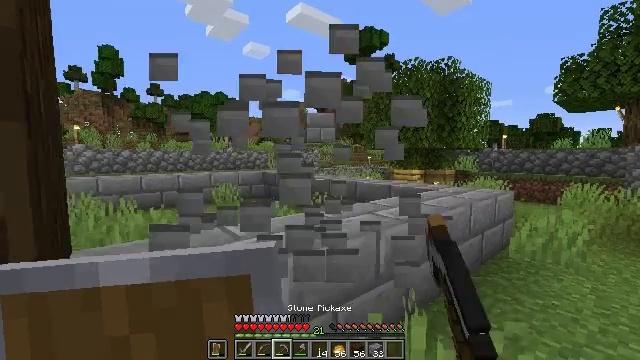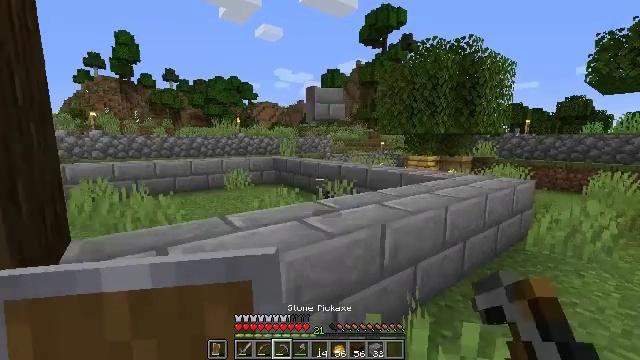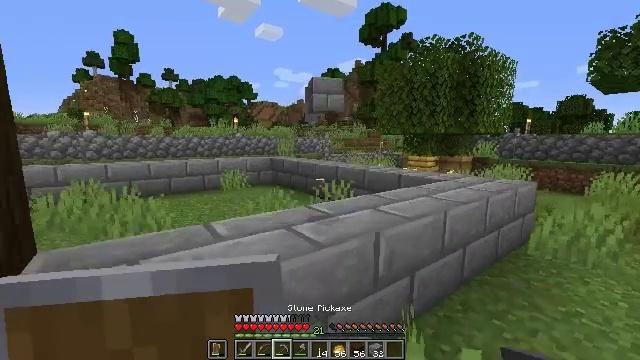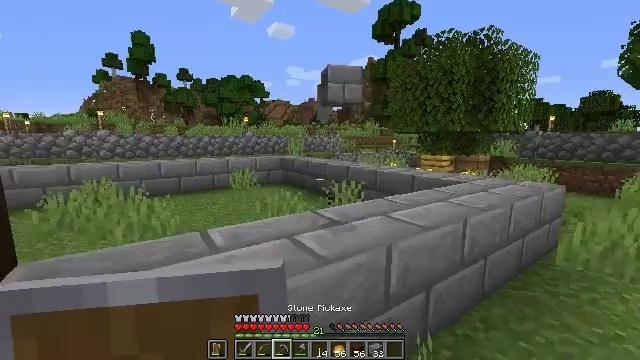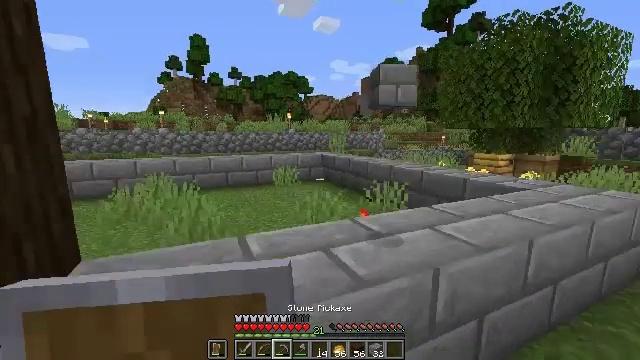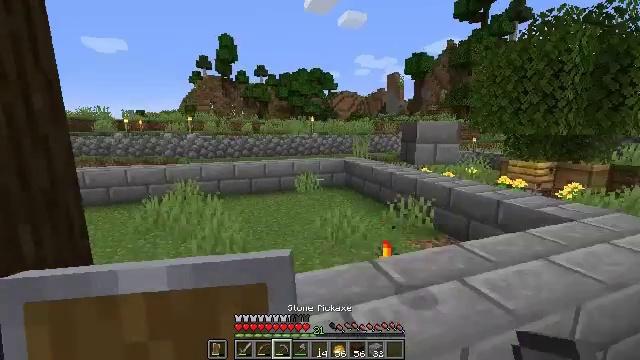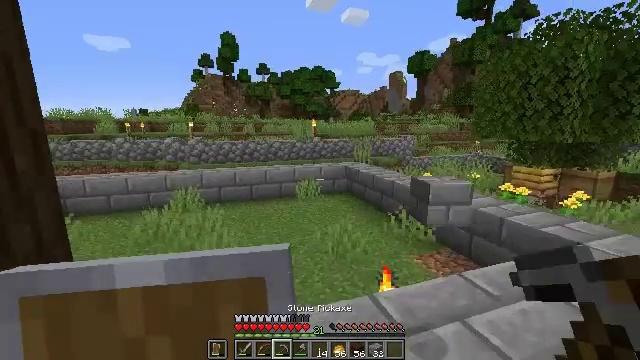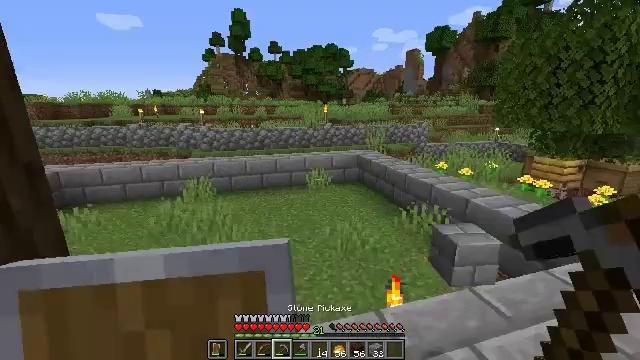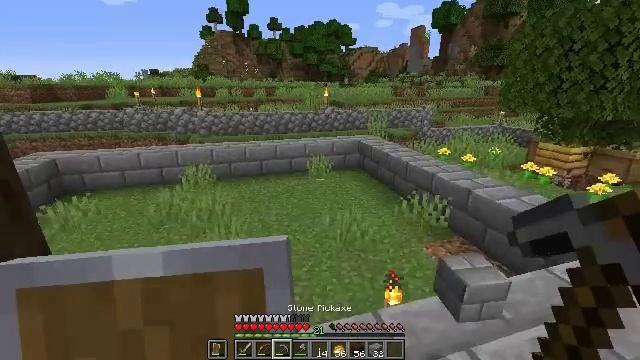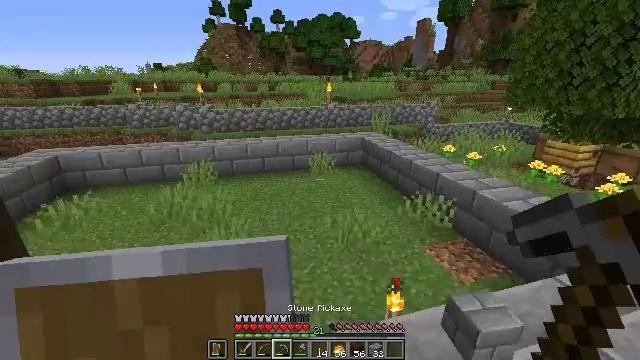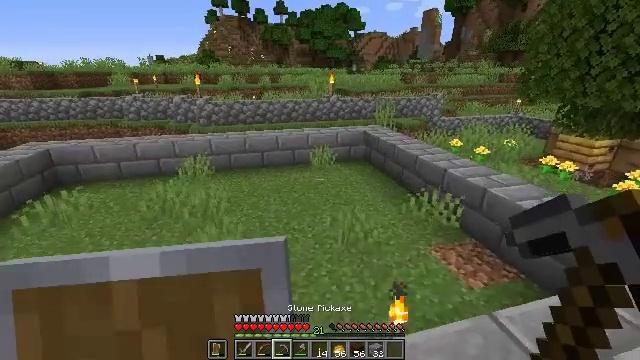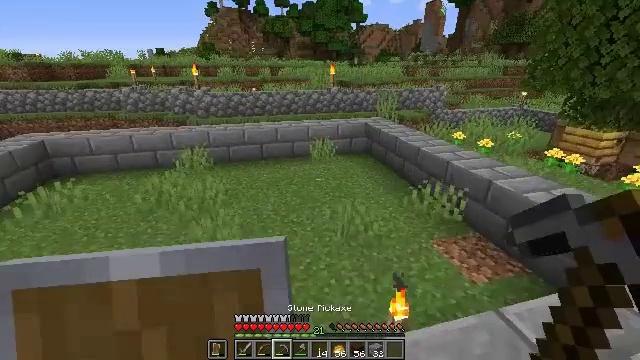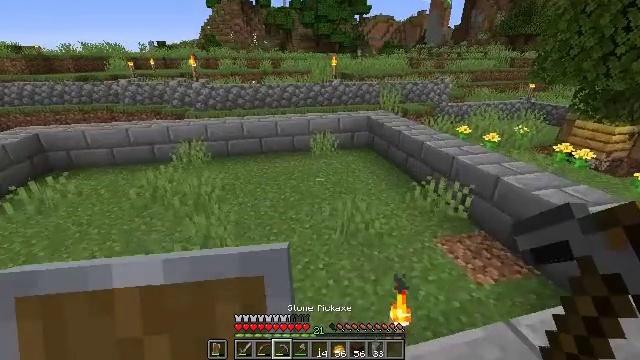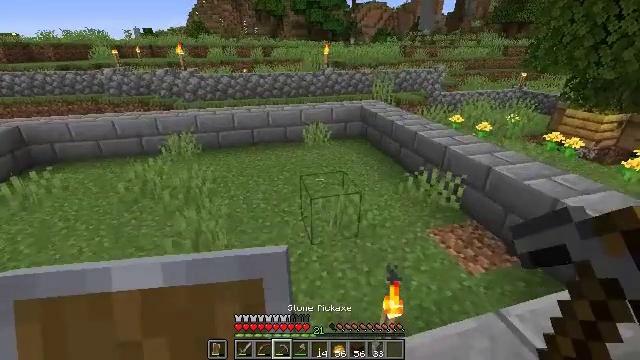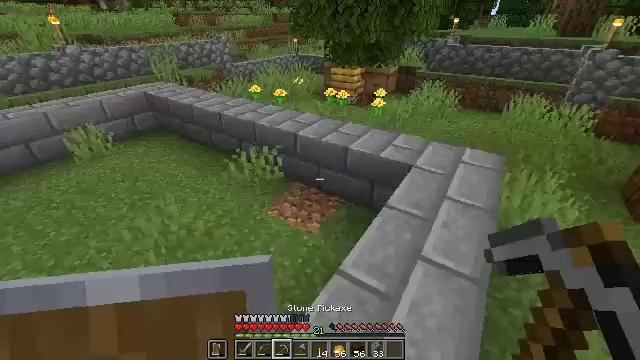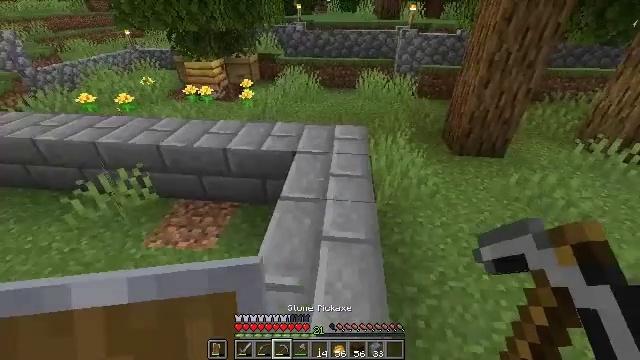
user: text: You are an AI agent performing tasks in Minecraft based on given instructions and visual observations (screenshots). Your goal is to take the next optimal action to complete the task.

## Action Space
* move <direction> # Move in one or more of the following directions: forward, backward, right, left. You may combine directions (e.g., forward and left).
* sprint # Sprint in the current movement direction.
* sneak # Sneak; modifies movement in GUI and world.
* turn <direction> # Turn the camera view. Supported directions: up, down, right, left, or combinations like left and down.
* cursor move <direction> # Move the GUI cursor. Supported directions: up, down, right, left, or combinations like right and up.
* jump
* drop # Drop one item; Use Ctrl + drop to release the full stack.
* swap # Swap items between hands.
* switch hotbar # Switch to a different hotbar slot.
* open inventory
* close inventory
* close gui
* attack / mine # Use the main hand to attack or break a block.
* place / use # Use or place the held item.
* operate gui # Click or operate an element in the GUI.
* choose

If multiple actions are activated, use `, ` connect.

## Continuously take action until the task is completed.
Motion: motion action
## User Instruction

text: Mine stone bricks from a structure.
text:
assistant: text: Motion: move forward and move right, turn left and down
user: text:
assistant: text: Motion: move forward
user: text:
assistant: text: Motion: move forward, turn left
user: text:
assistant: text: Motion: move forward, turn left and down, jump
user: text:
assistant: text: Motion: move forward, turn left and down, jump
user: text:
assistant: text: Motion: move forward, jump
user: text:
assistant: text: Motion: move forward, turn left and down
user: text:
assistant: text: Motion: move forward, turn down
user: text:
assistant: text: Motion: move forward, turn down
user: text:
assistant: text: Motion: move forward and move right, turn down
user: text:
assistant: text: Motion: move forward and move right, turn down
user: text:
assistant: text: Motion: move forward and move right, turn down
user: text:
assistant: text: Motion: move forward and move right, turn right and down
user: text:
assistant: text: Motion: move forward and move right, turn right and down
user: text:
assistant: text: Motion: move forward and move right, turn right and down
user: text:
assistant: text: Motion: move forward, turn right
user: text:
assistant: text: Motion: move forward
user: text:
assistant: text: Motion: move forward
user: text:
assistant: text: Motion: move forward, turn down
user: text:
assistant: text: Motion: move forward, turn left and down
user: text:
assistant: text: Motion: move forward
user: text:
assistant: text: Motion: move forward, turn down
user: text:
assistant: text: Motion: move forward, turn down
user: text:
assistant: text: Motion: move forward
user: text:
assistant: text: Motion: move forward, attack / mine
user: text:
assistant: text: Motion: attack / mine
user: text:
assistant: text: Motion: turn right and down, attack / mine
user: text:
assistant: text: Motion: turn right and down, attack / mine
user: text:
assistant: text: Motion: turn down, attack / mine
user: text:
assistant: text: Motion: attack / mine